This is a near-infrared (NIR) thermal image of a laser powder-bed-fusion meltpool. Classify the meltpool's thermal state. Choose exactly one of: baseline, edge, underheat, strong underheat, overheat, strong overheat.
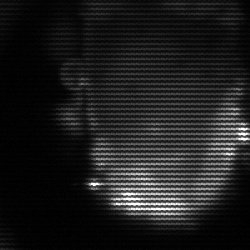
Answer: baseline